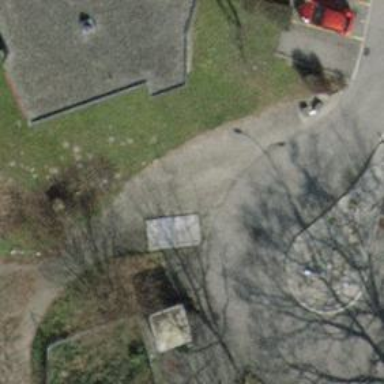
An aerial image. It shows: Toilets.